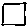
Label: square